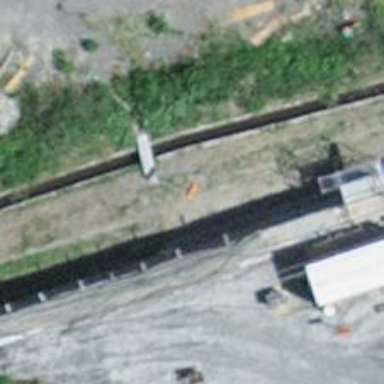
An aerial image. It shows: Pole with roof-covered pipeline marker.